Question: I am trying to fit an exponential model through my data using 'ggplot2' and the package 'plotly', further I want to display the regression line and also obtain an R^2 to check the model assumption
This is my data
'''
SR.irrig<-c(67.39368816,28.<PHONE>,60.<PHONE>,49.32404863,166.393182,<PHONE> ,<PHONE>,<PHONE>,<PHONE>,<PHONE>,<PHONE>,56.49579274,38.183813,49.337,<PHONE>,<PHONE>,<PHONE>,363.910286,<PHONE>,<PHONE>,<PHONE> ,32.76462234,30.<PHONE>,52.<PHONE>,67.35426966,<PHONE>,<PHONE>,<PHONE>
,<PHONE>,<PHONE>,<PHONE>,45.98362999,83.50199402,<PHONE>
,<PHONE>,<PHONE>,<PHONE>,83.97942185,58.32171185,57.93814837,94.64370151 ,<PHONE>,274.258633,<PHONE>,<PHONE>,77.<PHONE>,70.44223322,<PHONE> ,<PHONE>,<PHONE>,41.65770103,<PHONE>,<PHONE>,<PHONE>,<PHONE>,89.42497778,55.60525466,<PHONE>,<PHONE>,<PHONE>,<PHONE>,<PHONE>,75.60802862,63.75376269)
temp.pred<-c(2.8,8.1,12.6,7.4,16.1,20.5,20.4,18.4,25.8,14.8,13,5.3,9.4,6.8,15.2,14.3,22.4,23.7,20.8,16.5,7.4,4.61,4.79,8.3,12.1,18.4,22,14.6,15.4,15.5,8.2,10.2,14.8,23.4,20.9,14.5,13,9,2,11.6,13,21,24.7,22.3,10.8,13.2,9.7,15.6,21,10.6,8.3,20.7,24.3,17.9,14.7,5.5,7.,11.7,22.3,17.8,15.5,14.8,2.1,7.3)
temp2 <- data.frame(SR.irrig,temp.pred)
'''
This is my code:
'''
gg1 <- ggplot(temp2, aes(x=temp.pred, y=SR.irrig)) +
geom_point() + #show points
stat_smooth(method = 'lm', aes(colour = 'linear'), se = FALSE) +
stat_smooth(method = 'lm', formula = y ~ poly(x,2), aes(colour = 'polynomial'), se= FALSE)+
stat_smooth(method = 'nls', formula = y ~ a*exp(b*x), aes(colour = 'Exponential'), se = FALSE, start = list(a=1,b=1))+
stat_smooth(method = 'nls', formula = y ~ a * log(x) +b, aes(colour = 'logarithmic'), se = FALSE, start = list(a=1,b=1))
'''
For the starting values I tried multiple different options and nothing works for the exponential model.
As an output I get following graph, where all the models are included expect the exponential one

What am I missing that no exp. curve is displayed? and how can I check how good the exponential fit is?
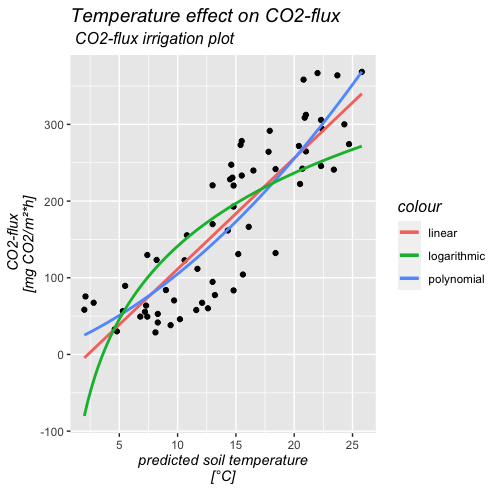
Answer: You can try with better initial values for 'nls' and also considering what @RichardTelford suggested:
'''
library(tidyverse)
#Data
SR.irrig<-c(67.39368816,28.<PHONE>,60.<PHONE>,49.32404863,166.393182,<PHONE> ,<PHONE>,<PHONE>,<PHONE>,<PHONE>,<PHONE>,56.49579274,38.183813,49.337,<PHONE>,<PHONE>,<PHONE>,363.910286,<PHONE>,<PHONE>,<PHONE> ,32.76462234,30.<PHONE>,52.<PHONE>,67.35426966,<PHONE>,<PHONE>,<PHONE>
,<PHONE>,<PHONE>,<PHONE>,45.98362999,83.50199402,<PHONE>
,<PHONE>,<PHONE>,<PHONE>,83.97942185,58.32171185,57.93814837,94.64370151 ,<PHONE>,274.258633,<PHONE>,<PHONE>,77.<PHONE>,70.44223322,<PHONE> ,<PHONE>,<PHONE>,41.65770103,<PHONE>,<PHONE>,<PHONE>,<PHONE>,89.42497778,55.60525466,<PHONE>,<PHONE>,<PHONE>,<PHONE>,<PHONE>,75.60802862,63.75376269)
temp.pred<-c(2.8,8.1,12.6,7.4,16.1,20.5,20.4,18.4,25.8,14.8,13,5.3,9.4,6.8,15.2,14.3,22.4,23.7,20.8,16.5,7.4,4.61,4.79,8.3,12.1,18.4,22,14.6,15.4,15.5,8.2,10.2,14.8,23.4,20.9,14.5,13,9,2,11.6,13,21,24.7,22.3,10.8,13.2,9.7,15.6,21,10.6,8.3,20.7,24.3,17.9,14.7,5.5,7.,11.7,22.3,17.8,15.5,14.8,2.1,7.3)
temp2 <- data.frame(SR.irrig,temp.pred)
#Try with better initial vals
fm0 <- nls(log(SR.irrig) ~ log(a*exp(b*temp.pred)), temp2, start = c(a = 1, b = 1))
#Plot
gg1 <- ggplot(temp2, aes(x=temp.pred, y=SR.irrig)) +
geom_point() + #show points
stat_smooth(method = 'lm', aes(colour = 'linear'), se = FALSE) +
stat_smooth(method = 'lm', formula = y ~ poly(x,2), aes(colour = 'polynomial'), se= FALSE)+
stat_smooth(method = 'nls', formula = y ~ a*exp(b*x), aes(colour = 'Exponential'), se = FALSE,
method.args = list(start=coef(fm0)))+
stat_smooth(method = 'nls', formula = y ~ a * log(x) +b, aes(colour = 'logarithmic'), se = FALSE, start = list(a=1,b=1))
#Display
gg1
'''
Output:
<URL>